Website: ulta-beauty
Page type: payment
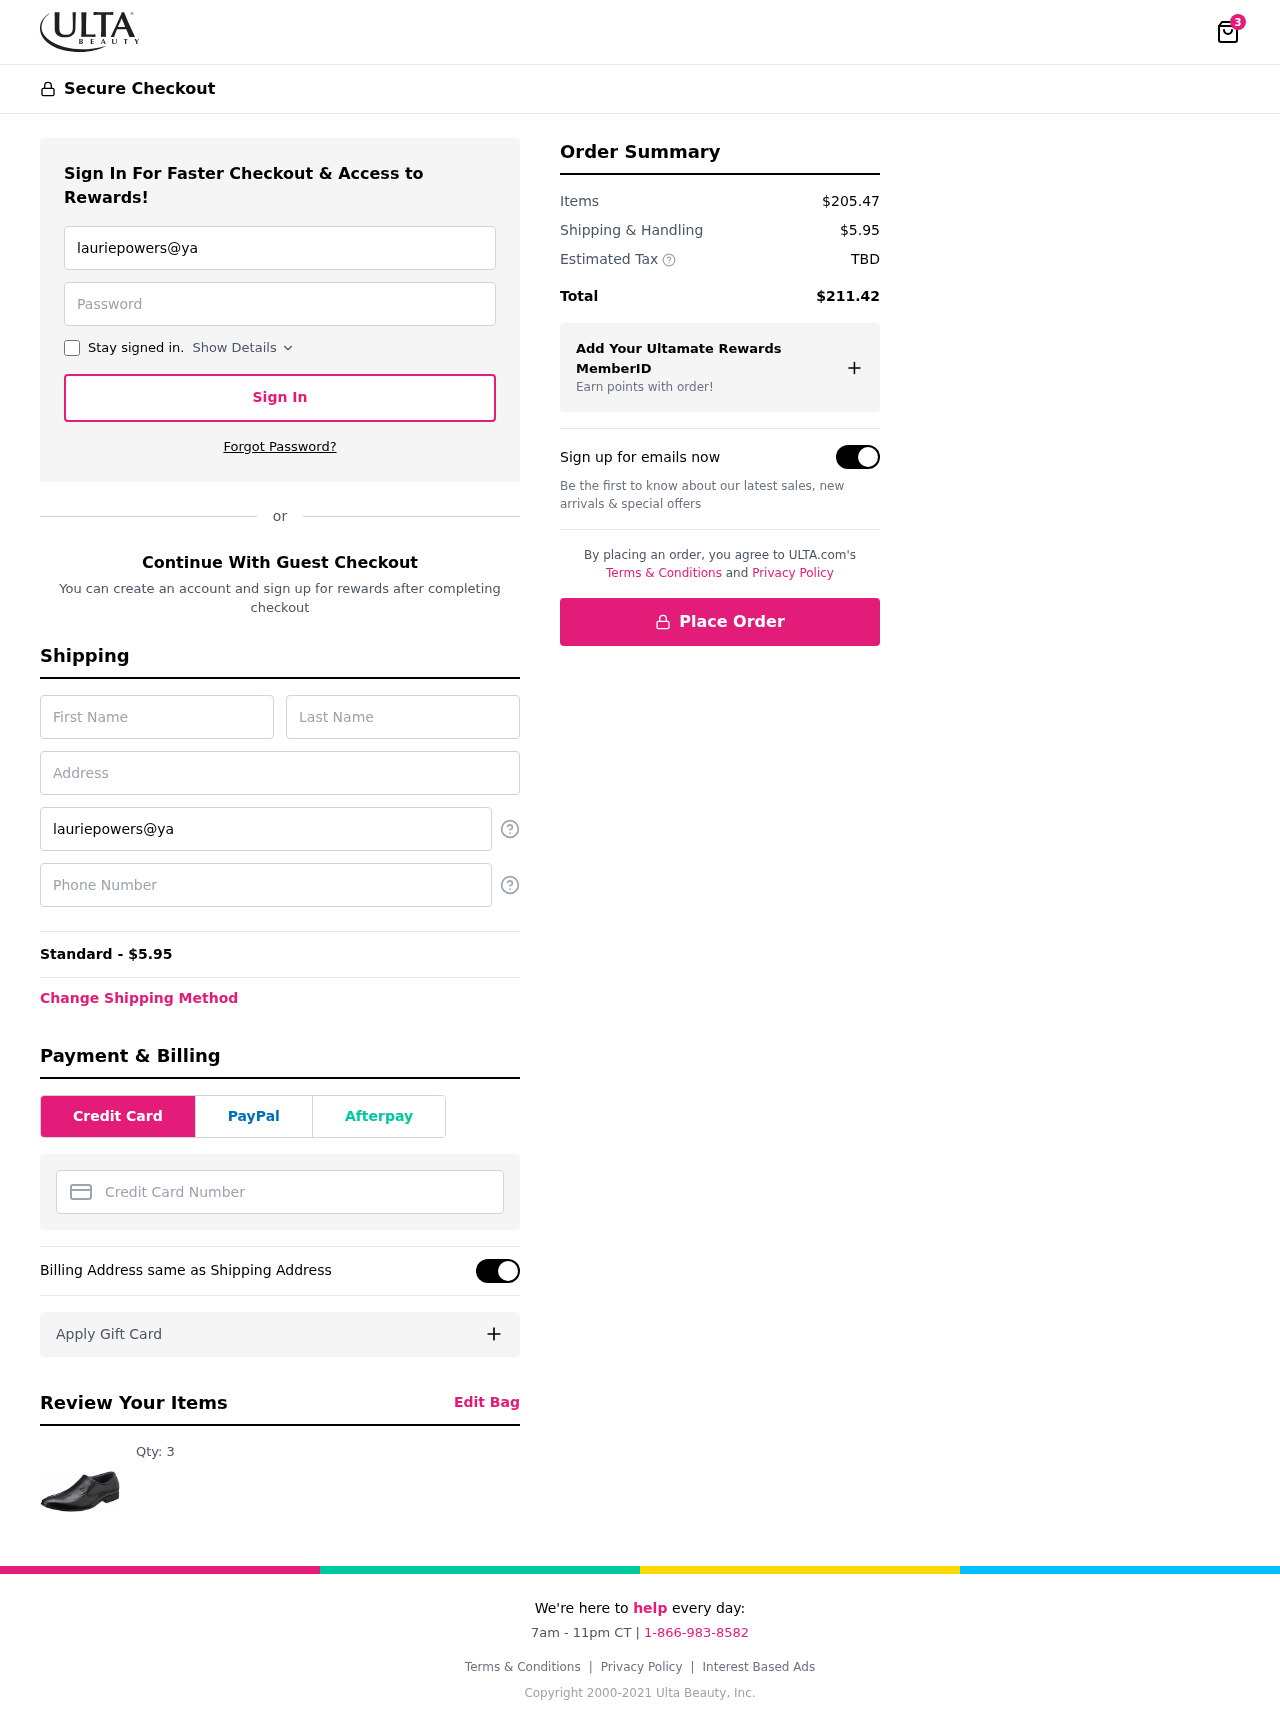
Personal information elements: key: PII_CARD_NUMBER
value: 6572 9466 7116 8457
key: PII_EMAIL
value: lauriepowers@yahoo.com
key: PII_FIRSTNAME
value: Laurie
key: PII_LASTNAME
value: Powers
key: PII_PHONE
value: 3345074517
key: PII_STREET
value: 3540 Sharon Streets
Product elements: key: PRODUCT1_QUANTITY
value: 3
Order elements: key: ORDER_NUM_ITEMS
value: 3
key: ORDER_SHIPPING_COST
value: $5.95
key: ORDER_SHIPPING_COST
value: Standard - $5.95
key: ORDER_SUBTOTAL
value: $205.47
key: ORDER_TAX
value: TBD
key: ORDER_TOTAL
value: $211.42